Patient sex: M
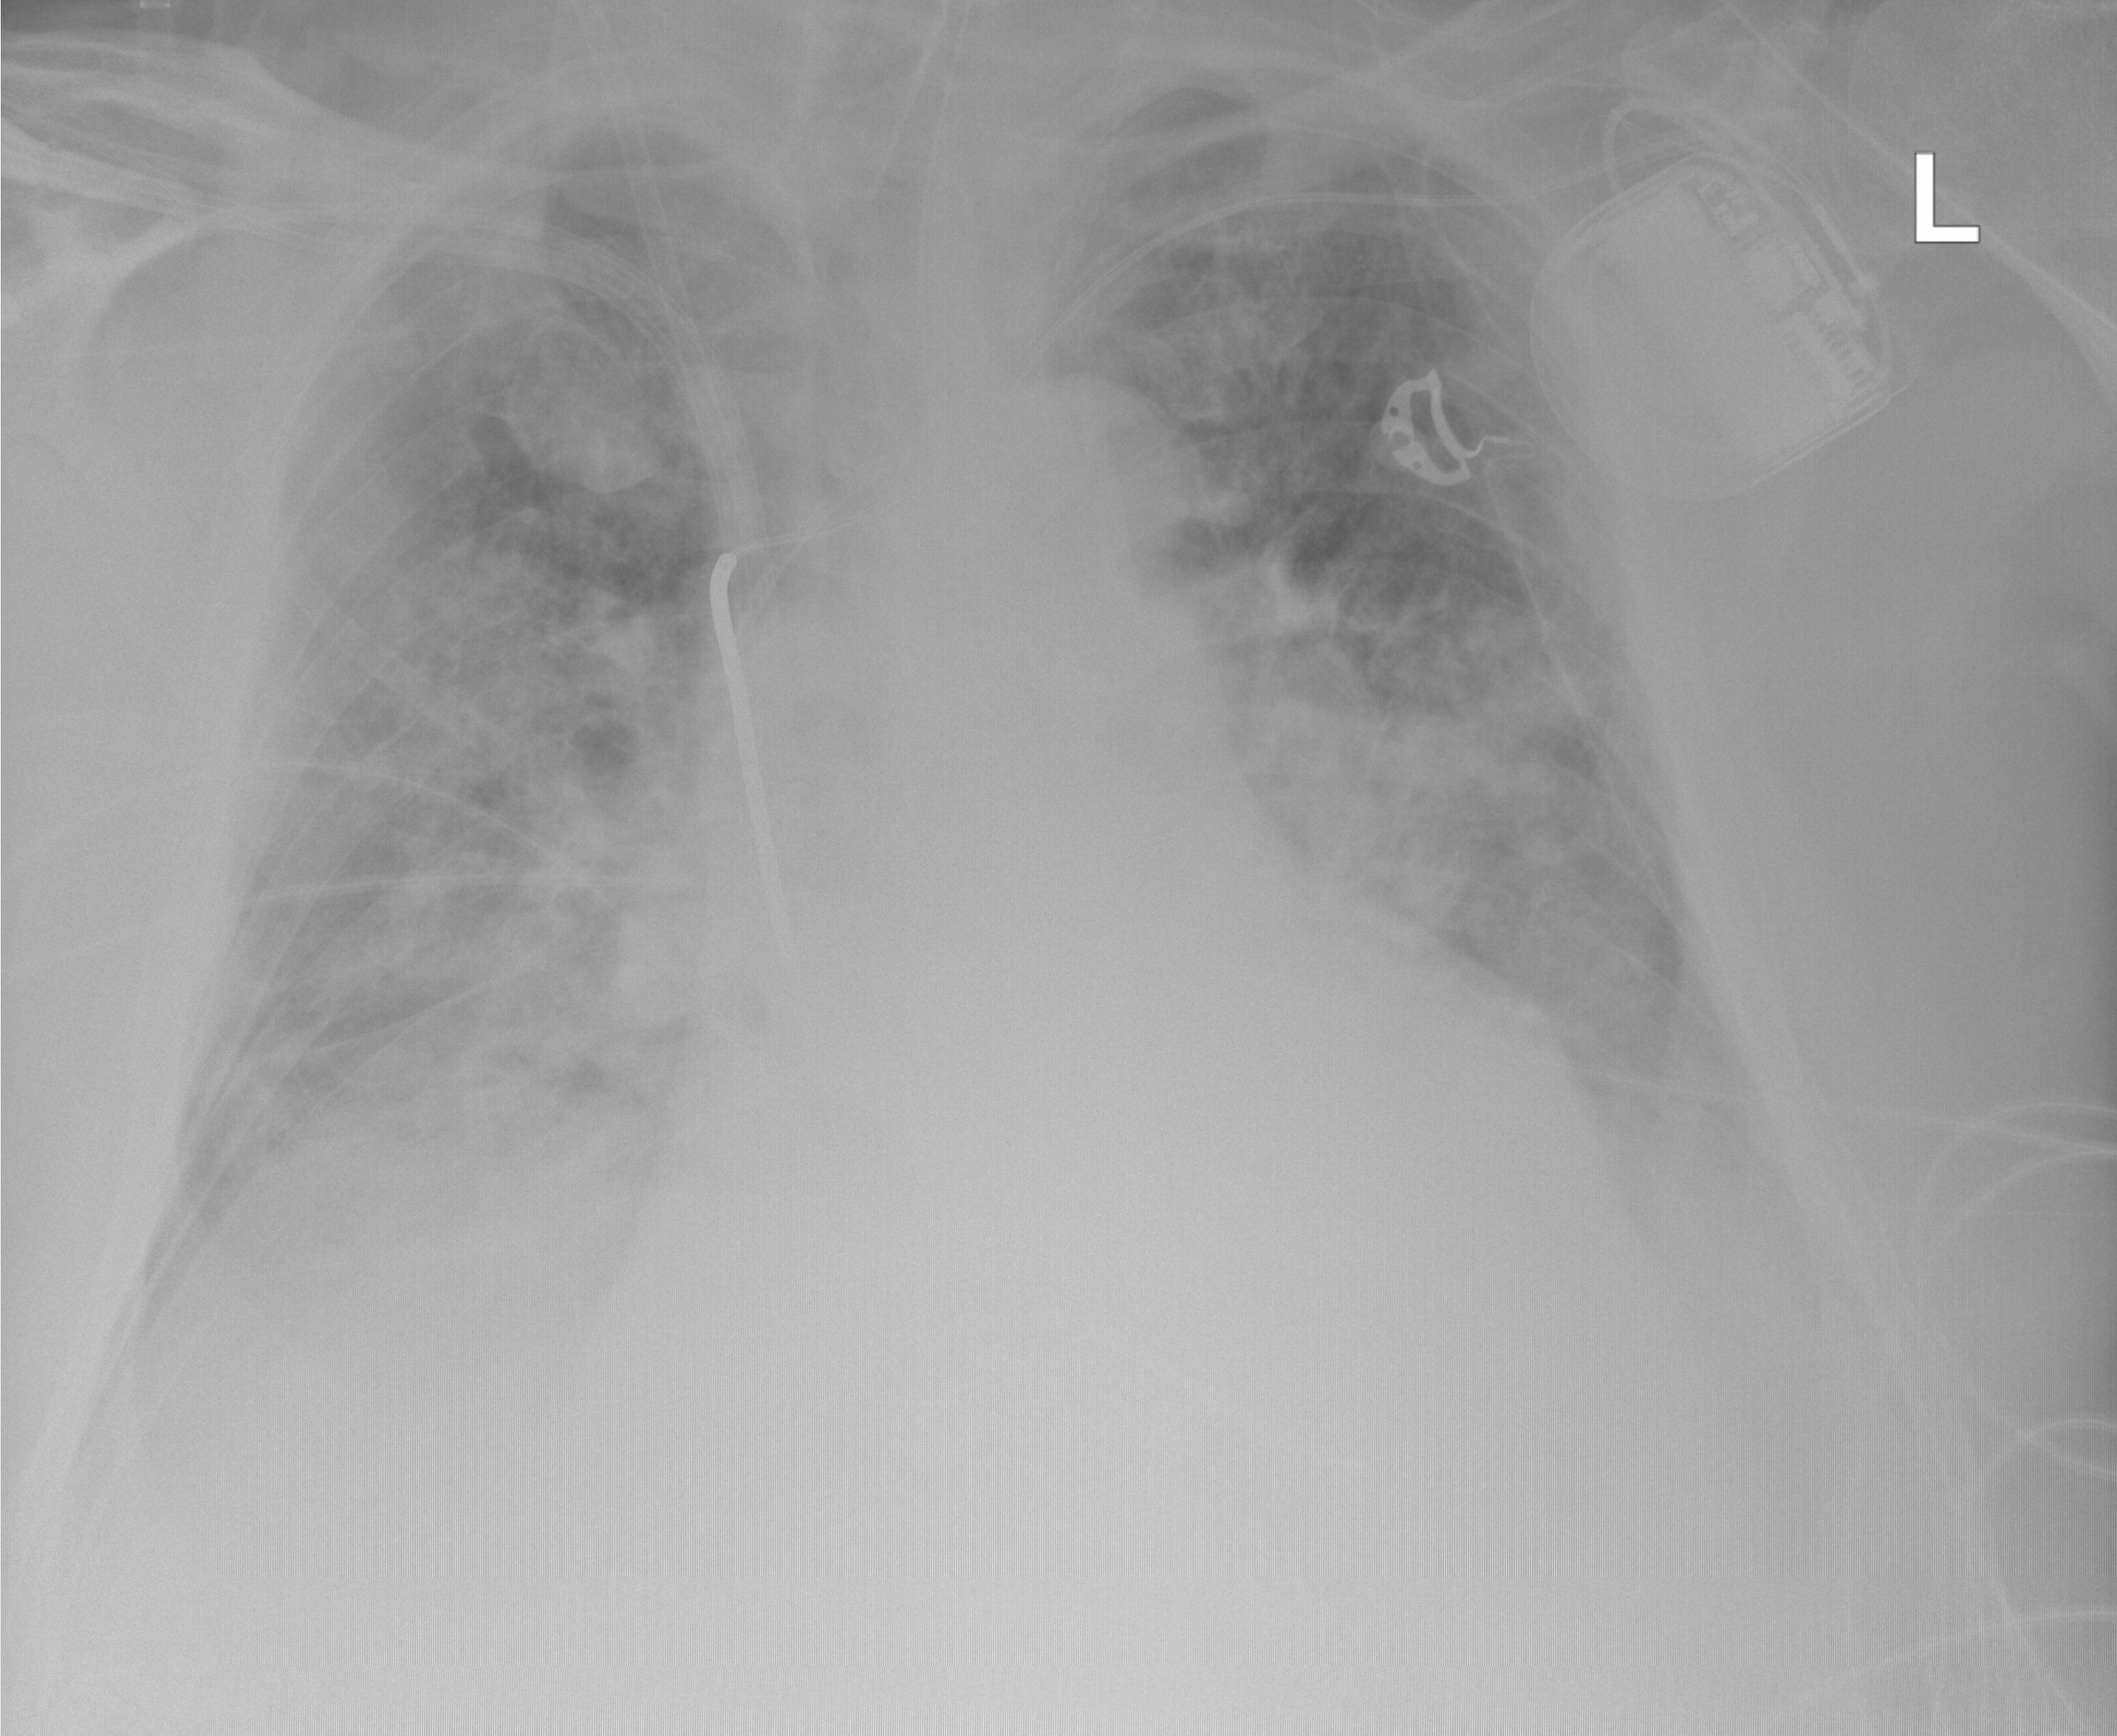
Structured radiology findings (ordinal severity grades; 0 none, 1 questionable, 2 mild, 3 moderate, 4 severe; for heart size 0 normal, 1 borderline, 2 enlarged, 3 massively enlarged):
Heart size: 2
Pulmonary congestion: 2
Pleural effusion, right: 2
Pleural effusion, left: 2
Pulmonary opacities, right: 3
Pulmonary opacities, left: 2
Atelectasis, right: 2
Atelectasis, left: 2